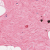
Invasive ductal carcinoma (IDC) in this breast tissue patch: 0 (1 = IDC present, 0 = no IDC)